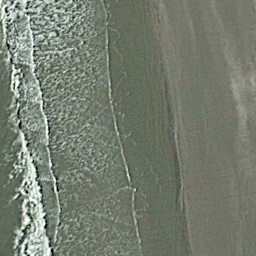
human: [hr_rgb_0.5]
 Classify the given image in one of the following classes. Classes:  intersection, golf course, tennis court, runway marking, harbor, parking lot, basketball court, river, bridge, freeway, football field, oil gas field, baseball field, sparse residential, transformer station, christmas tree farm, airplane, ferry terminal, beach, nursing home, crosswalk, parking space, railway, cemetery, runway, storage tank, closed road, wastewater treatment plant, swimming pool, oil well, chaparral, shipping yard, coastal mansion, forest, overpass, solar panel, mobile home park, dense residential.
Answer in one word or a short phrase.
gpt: beach